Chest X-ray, PA view. Patient: 20 years old, sex M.
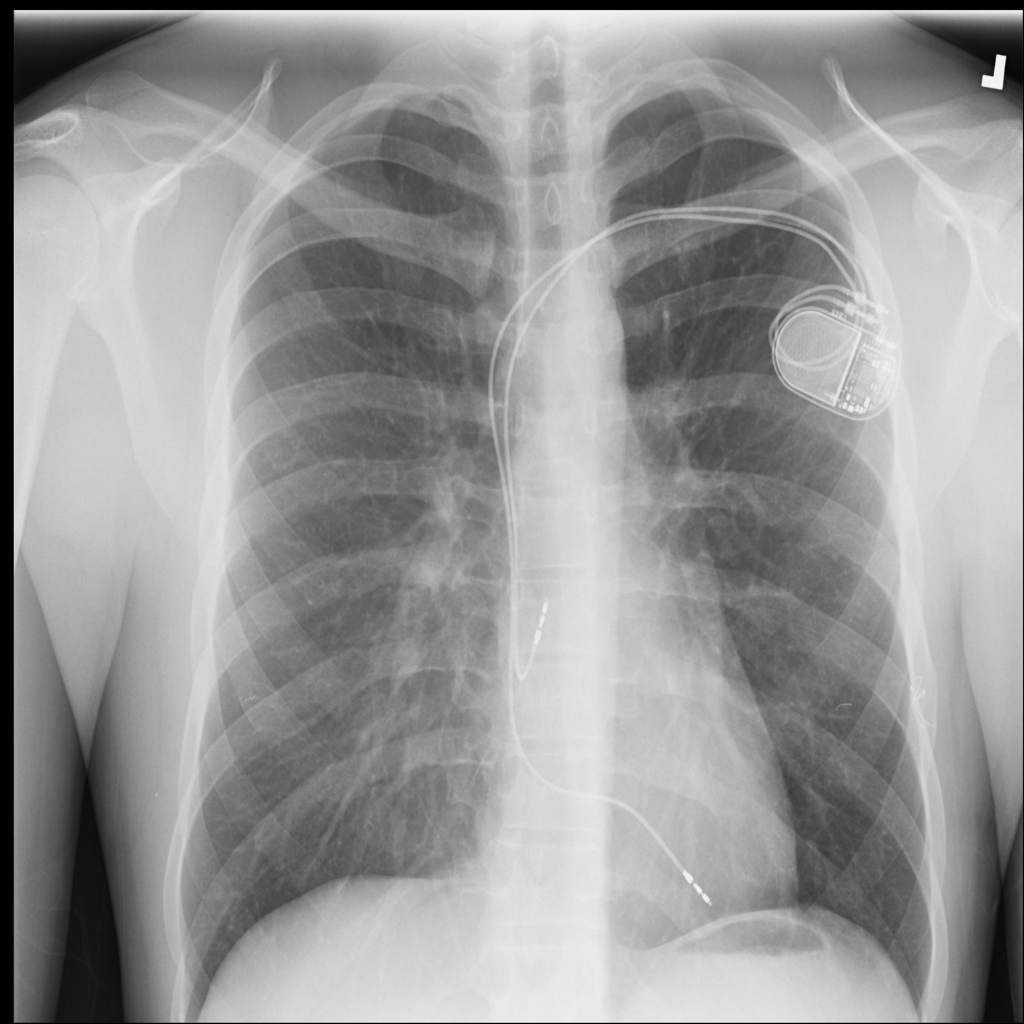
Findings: No Finding